Question: The script sums download data by day from mysql and displays it as a chart, But as far as I understand the JS(highcharts) month interval is from 0 to 11 insead of what PHP outputs 1-12, making the current month May -> June(UTC 2015, 05), 31 June does not exist and causing a visual bug having both data from 31 May and 1 June, The data is there but does not show.
'''
[Date.UTC(2015, 05, 31), 4],
[Date.UTC(2015, 06, 01), 8],
'''

I'm trying to fix the date offset.
Offsetting the date by one month will cause the php to query data from April (because UTC month 04 = May ) and also causing 31 May(UTC format 2015, 04, 31) to be 1 June(UTC format 2015, 05, 01)
'''
[Date.UTC(2015, 04, 25), 3],
[Date.UTC(2015, 04, 26), 4],
[Date.UTC(2015, 04, 27), 8],
[Date.UTC(2015, 04, 28), 9],
[Date.UTC(2015, 04, 29), 5],
[Date.UTC(2015, 04, 30), 8],
[Date.UTC(2015, 05, 01), 4],
[Date.UTC(2015, 05, 01), 8],
$date_download = date("Y, m, d", strtotime($row["date"]." -1 month"));
'''
Full code :
'''
<?php
$sql_download = "SELECT date, SUM(quantity) FROM downloads GROUP BY DATE('Date')";
?>
<script type="text/javascript">
$('#container_downloads').highcharts({
chart: {
zoomType: 'x'
},
title: {
text: 'Unity Downloads'
},
xAxis: {
type: 'datetime',
dateTimeLabelFormats: {
day: '%e. %b. %Y'
},
minRange: 14 * 24 * <PHONE> // fourteen days
},
yAxis: {
title: {
text: 'Downloads'
},
allowDecimals: false,
},
legend: {
enabled: false
},
plotOptions: {
area: {
fillColor: {
linearGradient: { x1: 0, y1: 0, x2: 0, y2: 1},
stops: [
[0, Highcharts.getOptions().colors[0]],
[1, Highcharts.Color(Highcharts.getOptions().colors[0]).setOpacity(0).get('rgba')]
]
},
marker: {
radius: 2
},
lineWidth: 1,
states: {
hover: {
lineWidth: 1
}
},
threshold: null
}
},
series: [{
type: 'area',
name: 'Downloads',
data: [
<?php
$result_download = $mysqli->query($sql_download);
while($row = $result_download->fetch_assoc()){
$quantity_download = $row["SUM(quantity)"];
$date_download = date("Y, m, d", strtotime($row["date"]));
$ans_download = "[Date.UTC(" . $date_download . "), " . $quantity_download . "]";
echo $ans_download . ",
";
}
?>
]
}]
});
'''
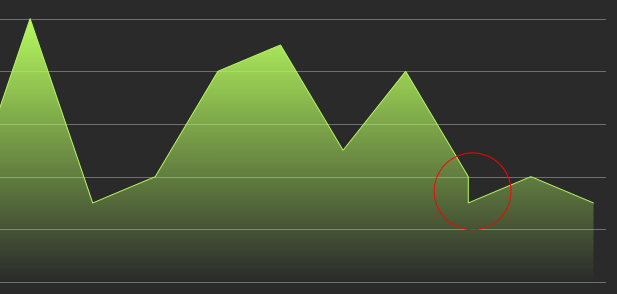
Answer: '''
while($row = $result_download->fetch_assoc()){
$quantity_download = $row["SUM(quantity)"];
$date_str = strtotime($row["date"]);
$year = date('Y', $date_str);
$month = date('n', $date_str) - 1;
$day = date('j', $date_str);
$ans_download = "[Date.UTC(" . sprintf('%s, %s, %s',$year,$month,$day) . "), " . $quantity_download . "]";
echo $ans_download . ",
";
}
'''